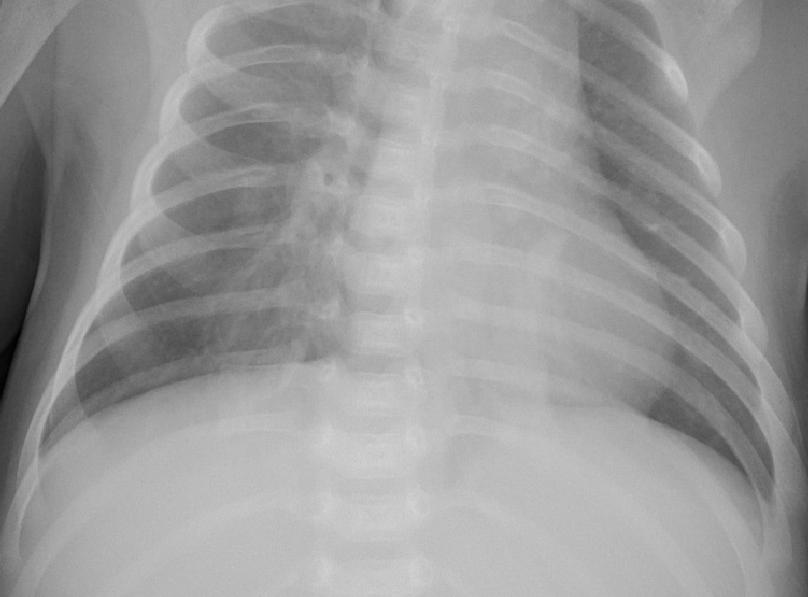
Diagnosis: PNEUMONIA